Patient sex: F
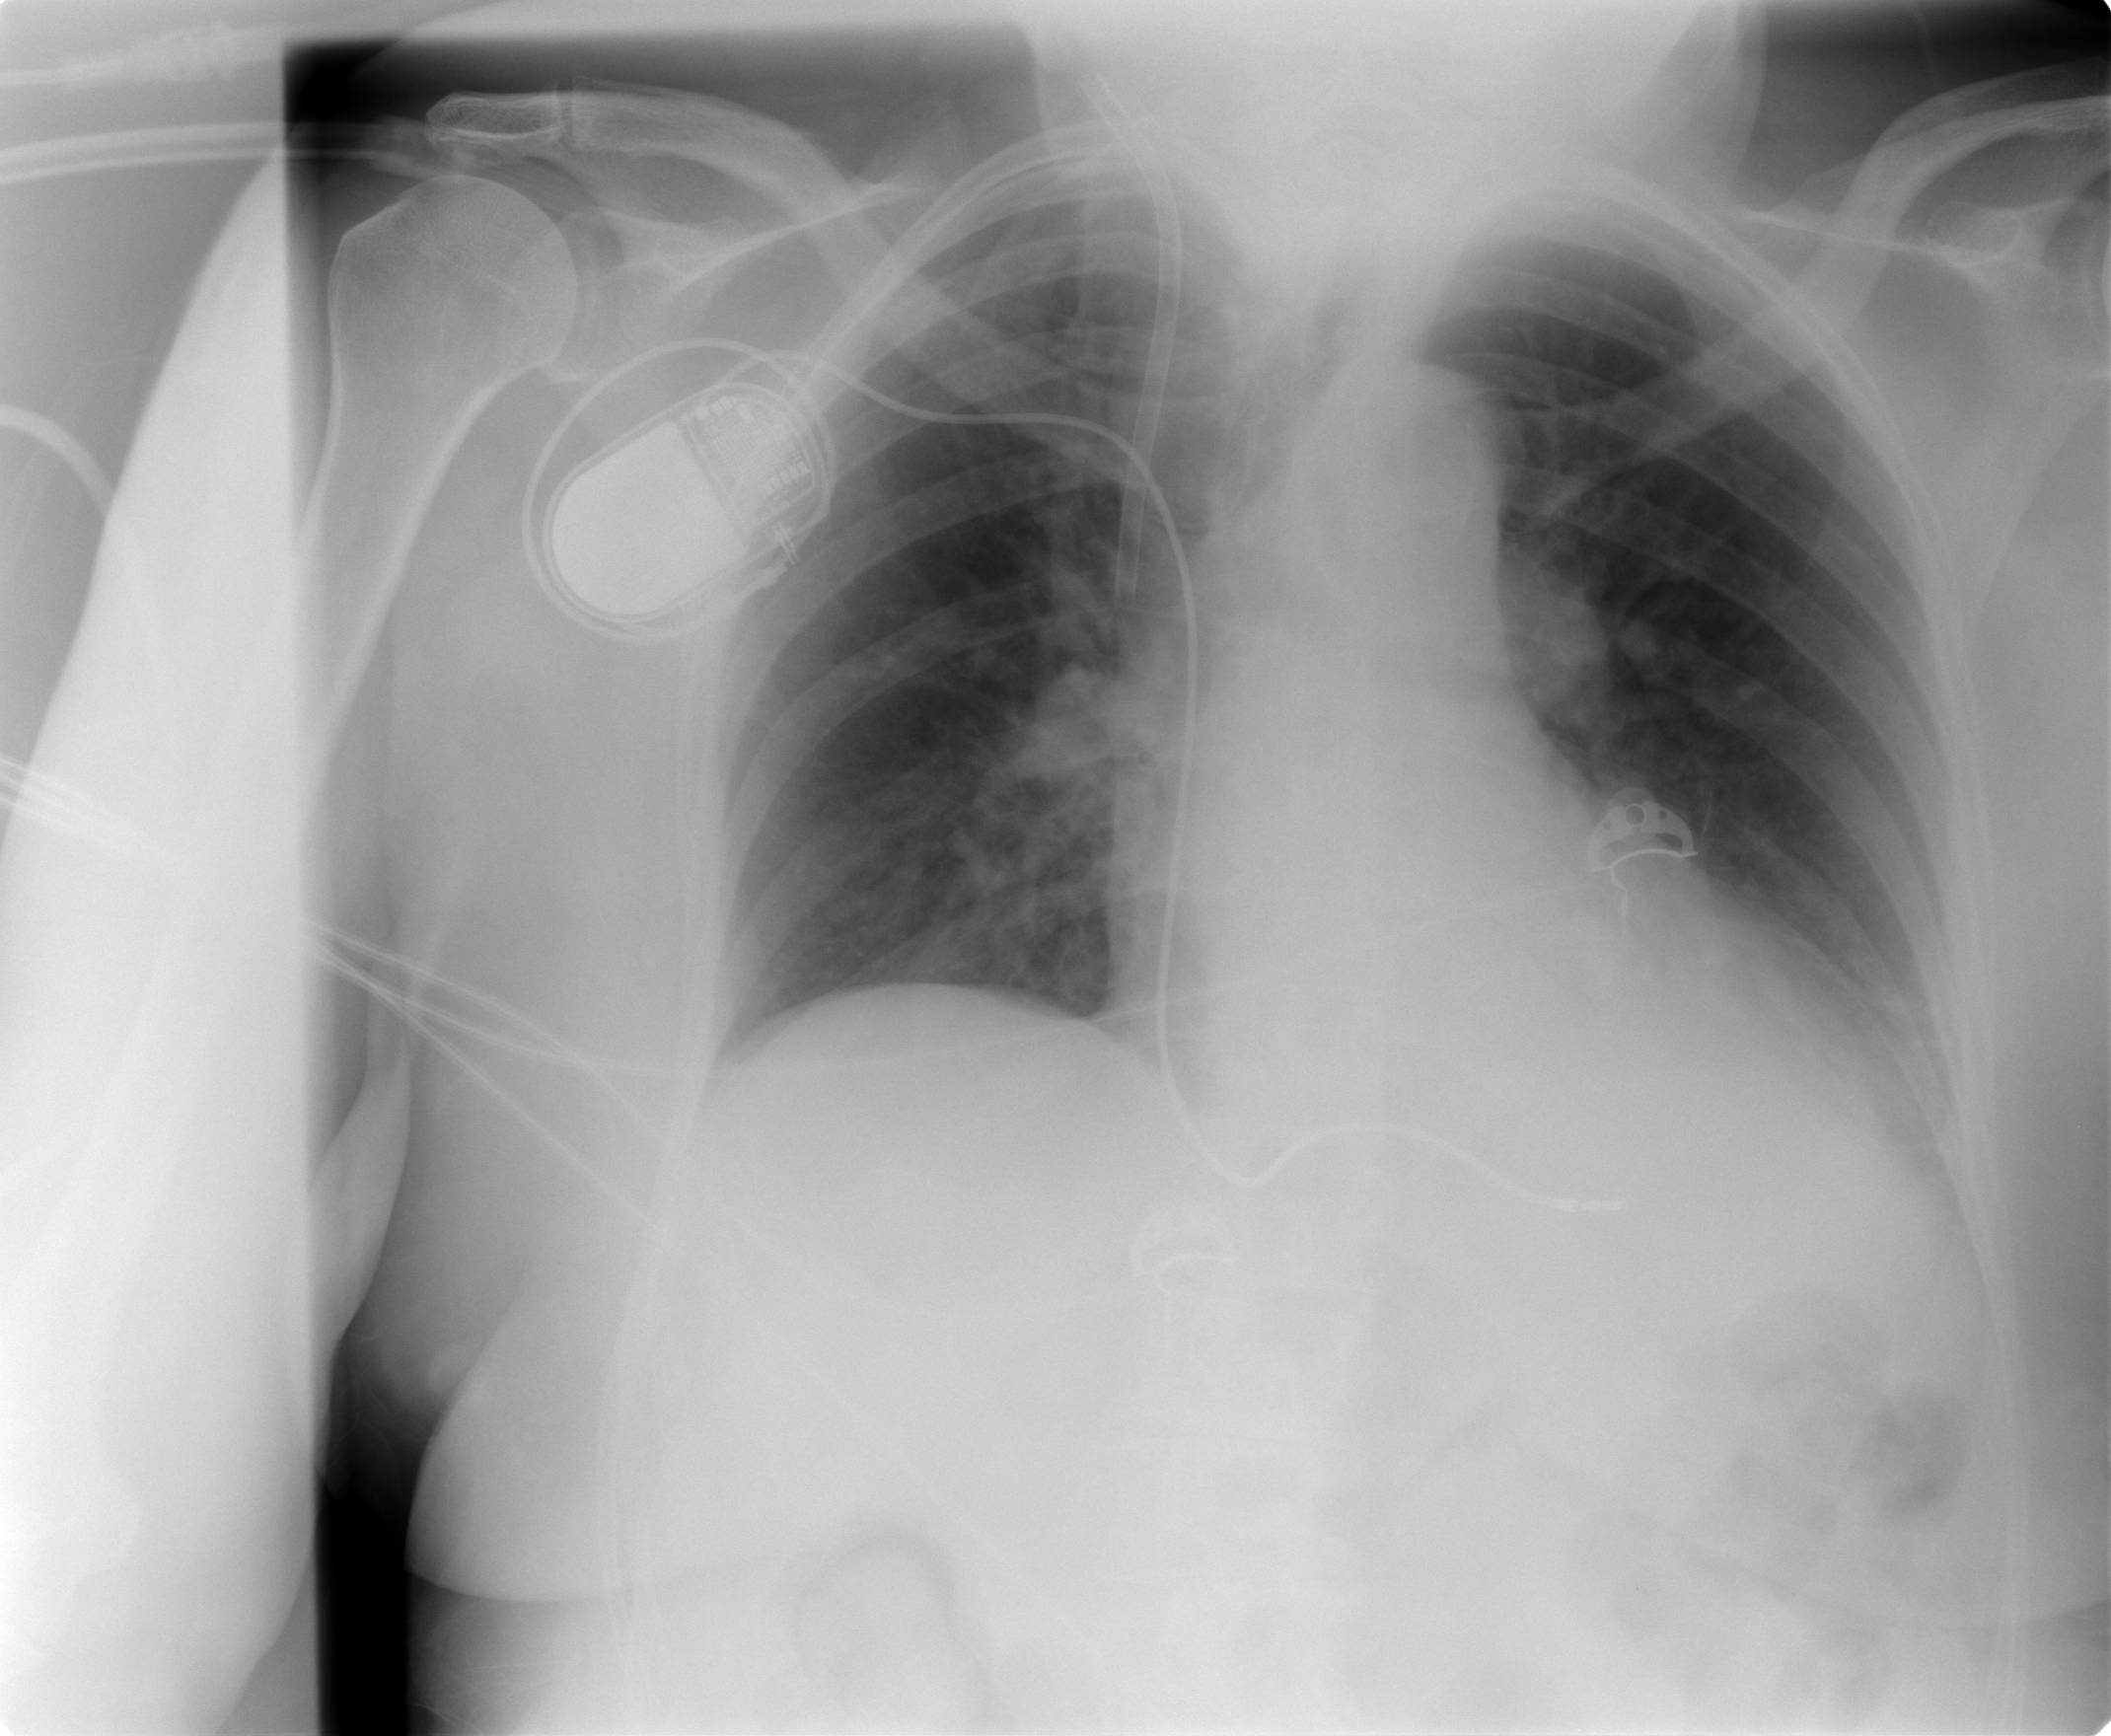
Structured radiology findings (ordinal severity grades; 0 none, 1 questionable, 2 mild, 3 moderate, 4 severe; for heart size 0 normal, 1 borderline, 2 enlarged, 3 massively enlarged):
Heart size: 2
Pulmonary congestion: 0
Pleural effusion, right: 0
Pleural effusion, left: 2
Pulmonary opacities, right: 0
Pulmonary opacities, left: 0
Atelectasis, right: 2
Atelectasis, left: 2